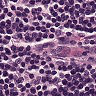
Metastatic tissue present: no